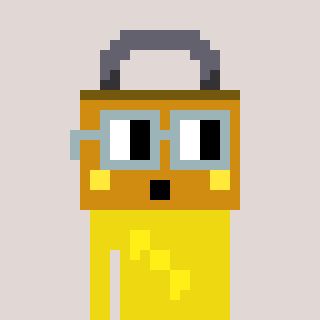
a pixel art character with square dark gray glasses, a lock-shaped head and a yellow-colored body on a warm background